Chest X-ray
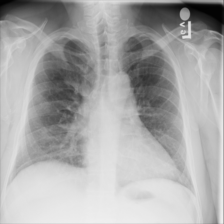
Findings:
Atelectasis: negative
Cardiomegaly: negative
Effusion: negative
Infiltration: negative
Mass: negative
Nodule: negative
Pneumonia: negative
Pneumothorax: negative
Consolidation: negative
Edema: negative
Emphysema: negative
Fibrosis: negative
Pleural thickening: negative
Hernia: negative